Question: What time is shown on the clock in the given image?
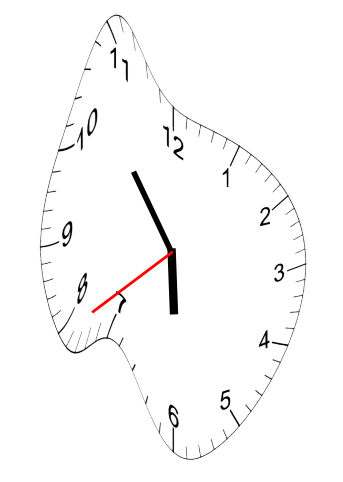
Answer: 05:53:39